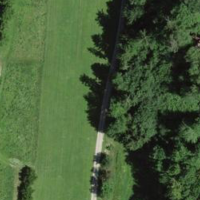
EUNIS habitat code: 52
Species observed at this site:
Prunus padus